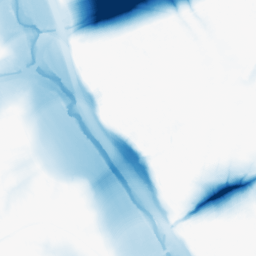
Category: morphological
Decomposition family: morphological
Decomposition parameters: operation: closing
size: 50
Upsampling method: sinc_hamming
Upsampling parameters: scale: 2
kernel_size: 8
Upsampling scale: 2